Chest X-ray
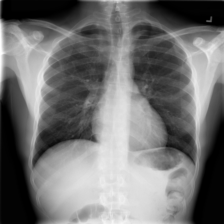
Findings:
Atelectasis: negative
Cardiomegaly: negative
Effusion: negative
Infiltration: negative
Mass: negative
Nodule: negative
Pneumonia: negative
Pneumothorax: negative
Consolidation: negative
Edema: negative
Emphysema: negative
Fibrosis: negative
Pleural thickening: negative
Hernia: negative